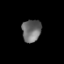
Tissue: prostate
Cell type: Epithelial cells
Senescence score: 0.3478
Nuclear area (px): 419
Mean DAPI intensity: 108.165